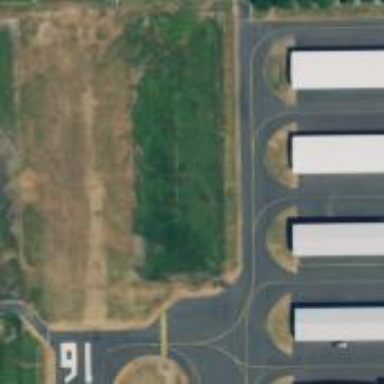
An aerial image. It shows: Image of taxiway at airport.